Field crop: maize
Growth stage: 2
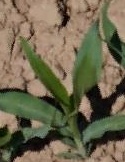
Species: maize